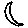
Label: moon